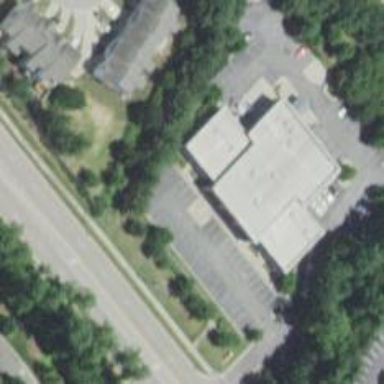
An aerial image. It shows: Veterinary facility.